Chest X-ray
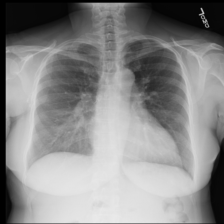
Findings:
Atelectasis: negative
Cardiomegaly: negative
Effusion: negative
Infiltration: negative
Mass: negative
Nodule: negative
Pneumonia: negative
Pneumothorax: negative
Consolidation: negative
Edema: negative
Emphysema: negative
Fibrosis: positive
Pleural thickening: negative
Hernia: negative